【题型】填空题　【知识点】解析几何　【难度】medium
对任意的实数 $\lambda$，原点 $O(0,0)$ 到直线 $(2+\lambda)x-(1+\lambda)y-2(3+2\lambda)=0$ 的距离 $d$ 的取值范围为 \underline{\hspace{4cm}}.

\vspace{0.5cm}
【解答】
% 答案部分
【答案】$[0, 2\sqrt{2})$

\vspace{0.3cm}

% 分析部分
【分析】根据直线系方程先求解出直线所过的定点，然后考虑直线经过 $O$ 点、$O$ 与定点的连线垂直直线，由此确定出 $d$ 的取值范围.

\vspace{0.3cm}

% 详解部分
【详解】直线 $l$ 的方程可化为 $\lambda(x-y-4)+(2x-y-6)=0$，

令 $\begin{cases} x-y-4=0 \\ 2x-y-6=0 \end{cases}$，解得 $\begin{cases} x=2 \\ y=-2 \end{cases}$，所以直线 $l$ 过定点 $P(2,-2)$，

当直线 $l$ 经过 $O(0,0)$ 时，此时 $3+2\lambda=0$，即 $\lambda=-\frac{3}{2}$，故 $d=0$，
当直线 $l$ 与 $OP$ 垂直时，此时 $d$ 取最大值，下面证明：

当 $OP$ 与直线垂直时，记直线为 $l_1$，

当 $OP$ 不与直线垂直且直线不经过 $O$ 时，记直线为 $l_2$，

过 $O$ 作 $OQ \perp l_2$ 交于 $Q$ 点，如下图所示，

由图可知：$\triangle OQP$ 为直角三角形且 $OP$ 为斜边，所以 $|OP| > |OQ|$，

所以 $d$ 取最大值时，$OP$ 与直线垂直，故 $d_{\max} = \sqrt{(2-0)^2+(-2-0)^2} = 2\sqrt{2}$，

但此时 $l$ 的方程为 $y+2 = -\frac{1}{\frac{-2-0}{2-0}}(x-2)$，即为 $x-y-4=0$，

此时无论 $\lambda$ 取何值都无法满足要求，故 $d_{\max}$ 取不到 $2\sqrt{2}$，
所以 $d \in [0, 2\sqrt{2})$，

故答案为：$[0, 2\sqrt{2})$.
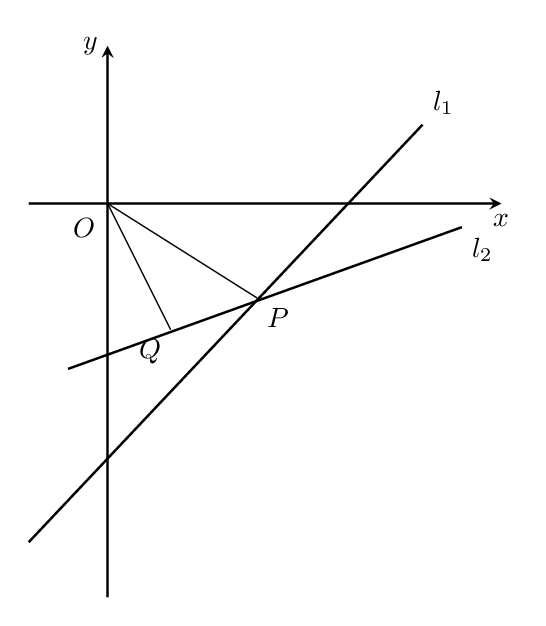